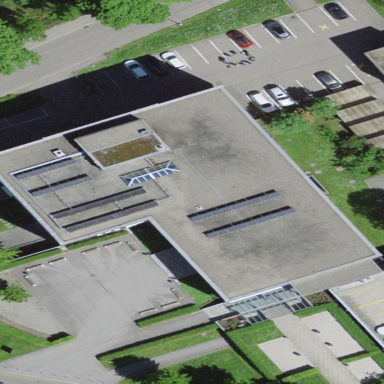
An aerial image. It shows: School building.